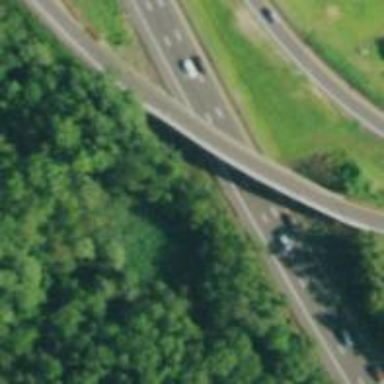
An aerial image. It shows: Bridge.